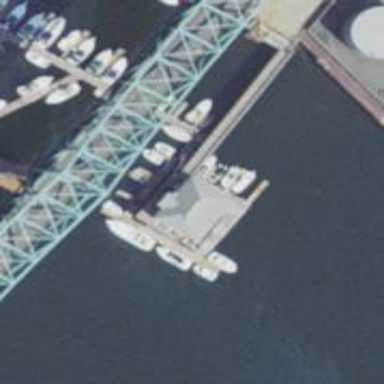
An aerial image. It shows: Man-made pier.